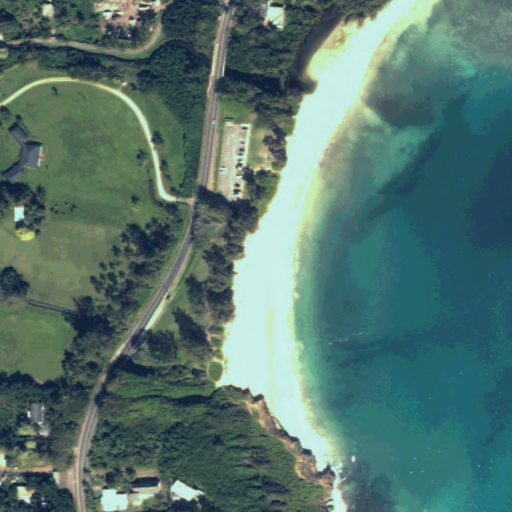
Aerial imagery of beach in Hawaii named Pounders Beach containing only unknown